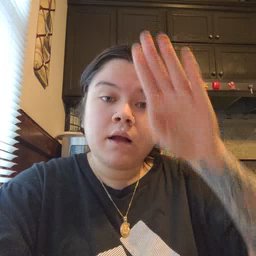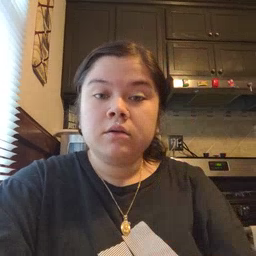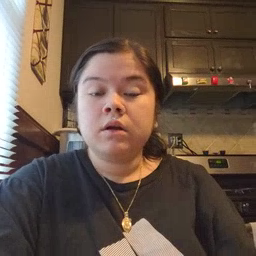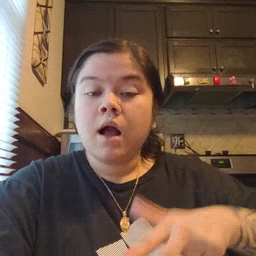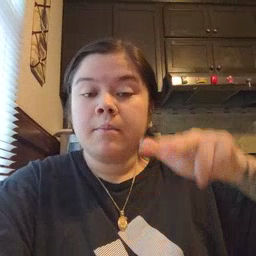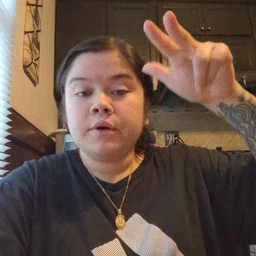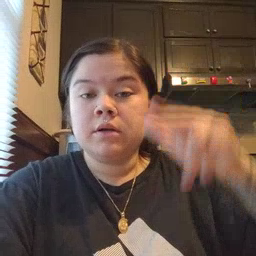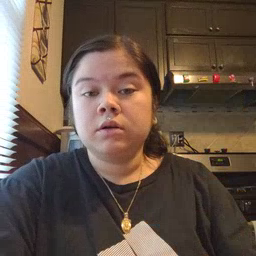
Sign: helicopter